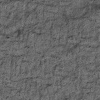
Atmospheric dust classification: not_dusty